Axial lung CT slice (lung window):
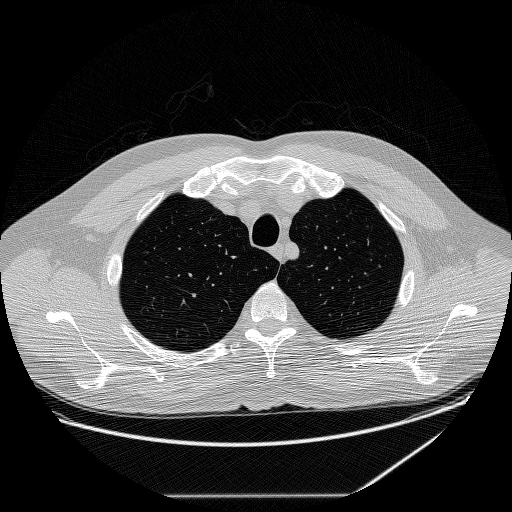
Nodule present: no